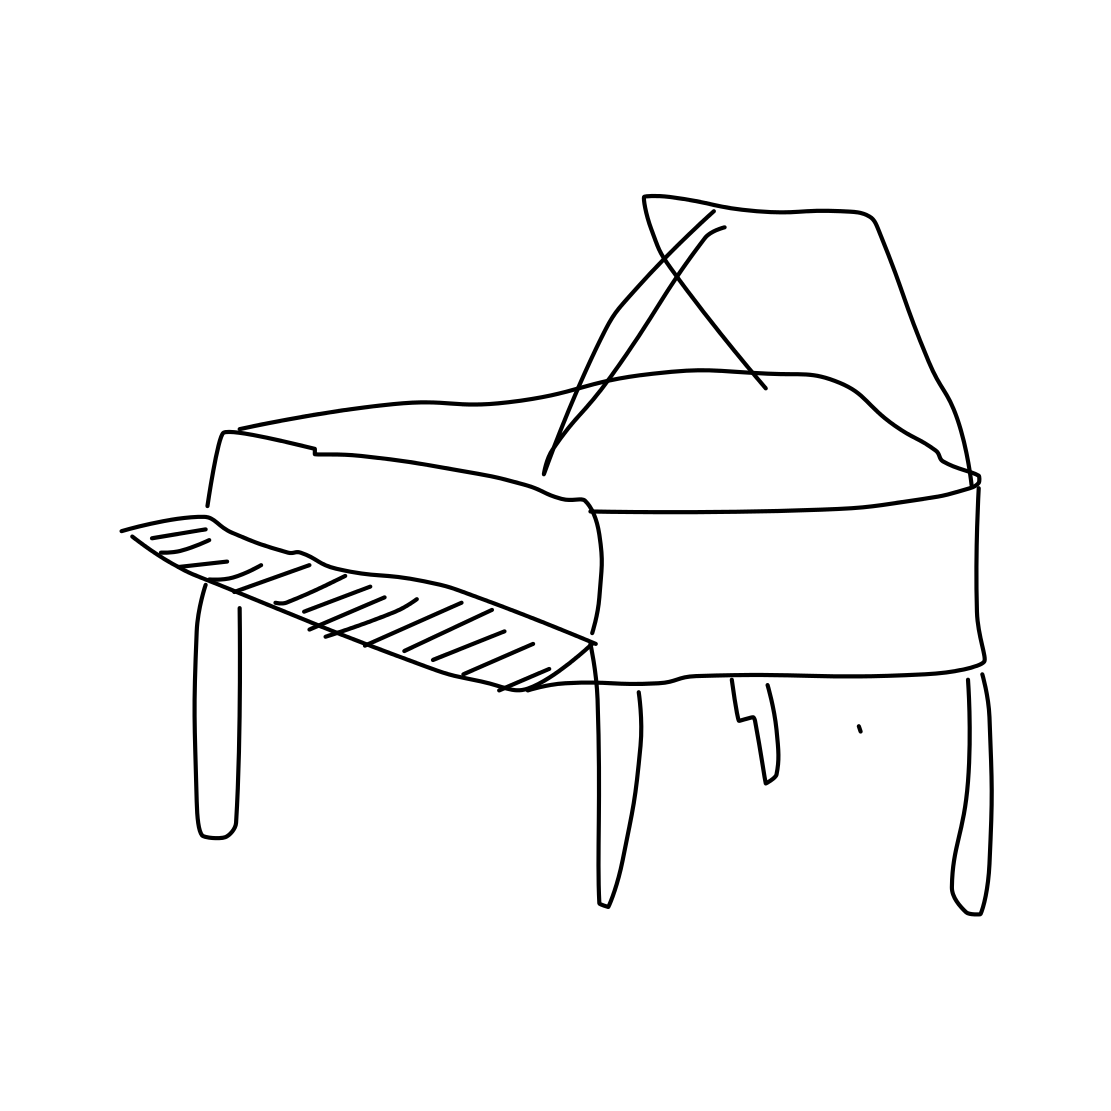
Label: piano